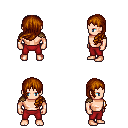
a pixel art fantasy rpg character, male body template, human, light skin, leather shoulder armor, red pants, brunette left-swept hairstyle, four views (front, back, left, right), 2x2 character sprite sheet, small pixel art, hard edges, no anti-aliasing